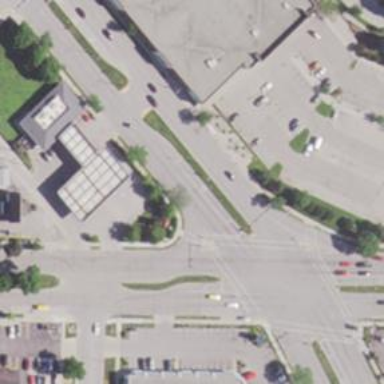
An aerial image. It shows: Footway that serves as traffic island.